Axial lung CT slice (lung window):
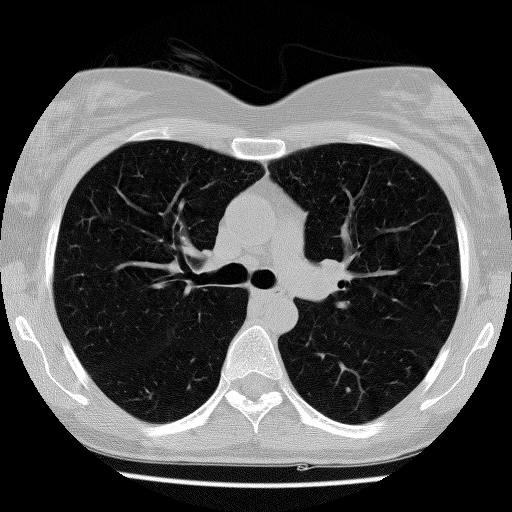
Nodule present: no